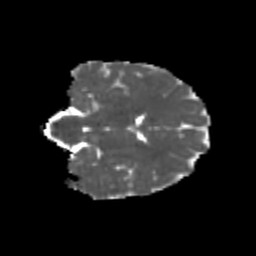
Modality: MD
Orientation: coronal
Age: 21
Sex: female
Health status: healthy
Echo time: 0.074 s